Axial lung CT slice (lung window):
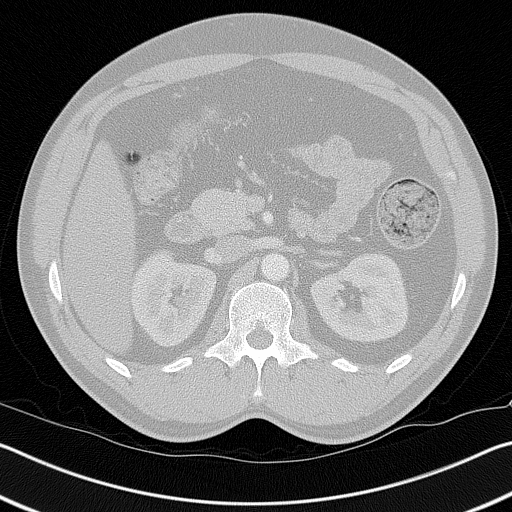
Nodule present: no